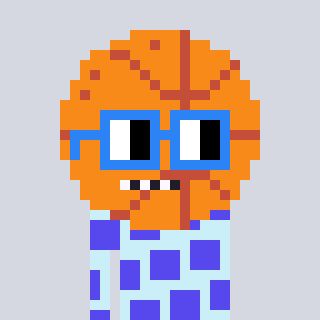
a pixel art character with square blue glasses, a basketball-shaped head and a cold-colored body on a cool background